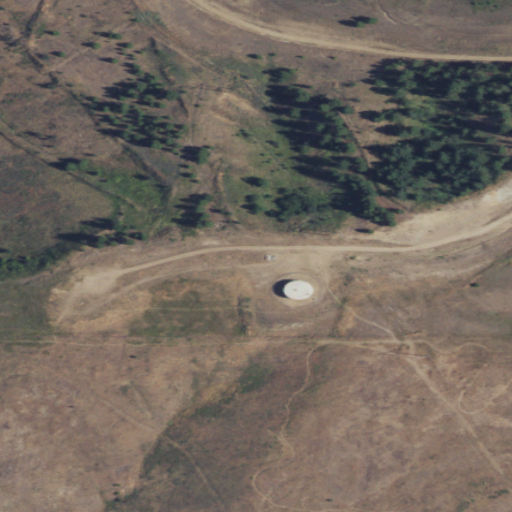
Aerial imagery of mountain in Washington named Carlson Hill containing grassland, shrub, evergreen forest, and low intensity development